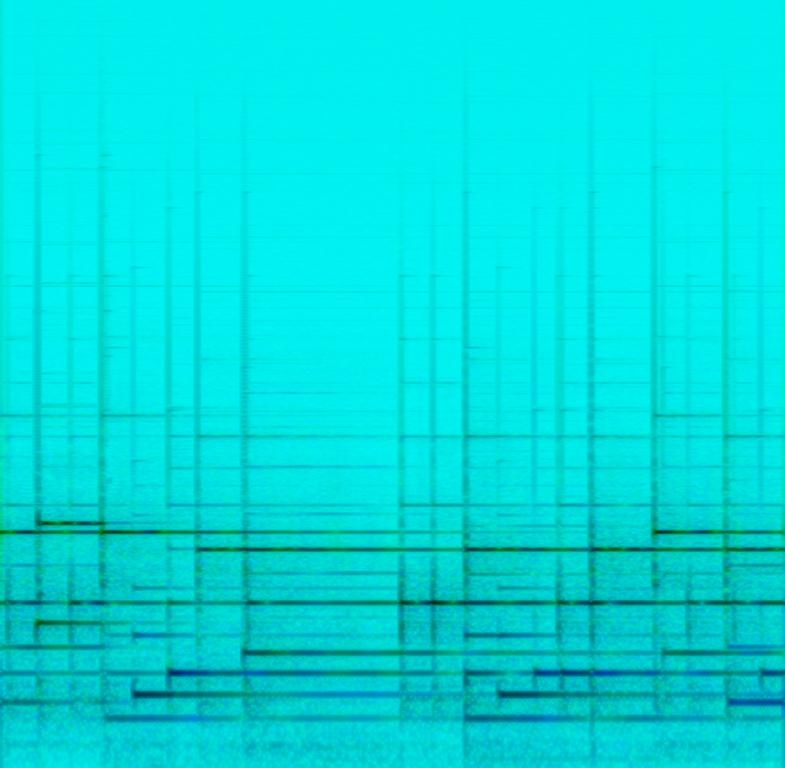
The low quality recording features a lullaby that consists of soft bells melody. It sounds like a music box melody and it is relaxing, passionate and mellow.